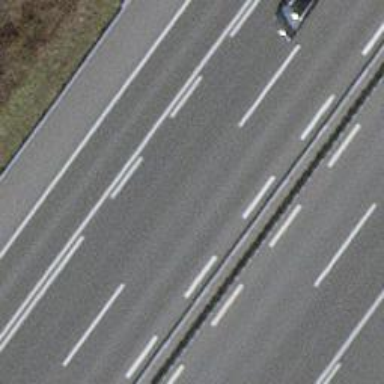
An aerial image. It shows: Motorway junction.